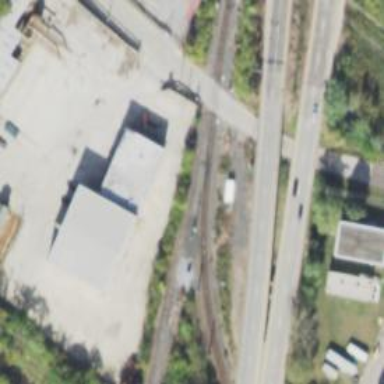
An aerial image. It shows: Railway junction.